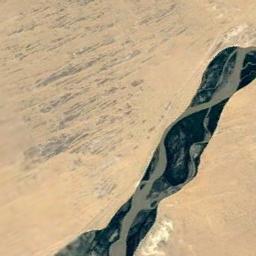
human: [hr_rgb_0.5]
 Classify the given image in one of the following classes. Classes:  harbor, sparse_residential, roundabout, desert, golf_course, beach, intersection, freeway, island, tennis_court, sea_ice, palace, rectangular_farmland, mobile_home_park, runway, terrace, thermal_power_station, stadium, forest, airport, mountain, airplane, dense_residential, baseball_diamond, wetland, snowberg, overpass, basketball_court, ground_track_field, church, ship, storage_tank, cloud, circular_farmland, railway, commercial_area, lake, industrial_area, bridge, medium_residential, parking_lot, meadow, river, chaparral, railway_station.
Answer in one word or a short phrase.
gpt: desert